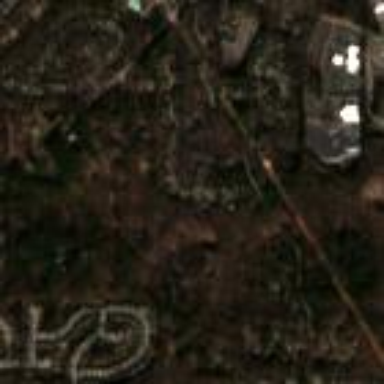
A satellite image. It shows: Residential area within neighborhood.